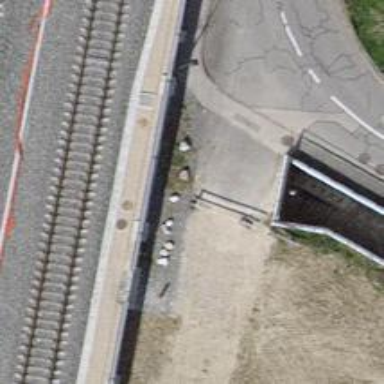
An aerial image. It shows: Concrete footway passing through tunnel.